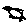
Label: bird